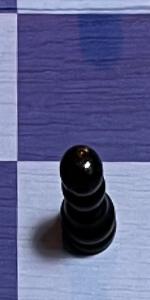
Label: Pawn_Black